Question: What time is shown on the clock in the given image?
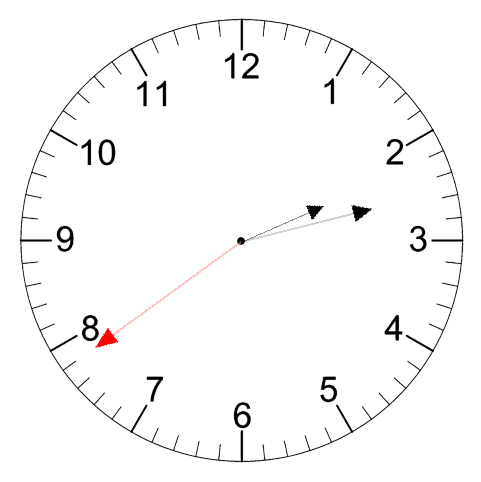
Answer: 02:12:39